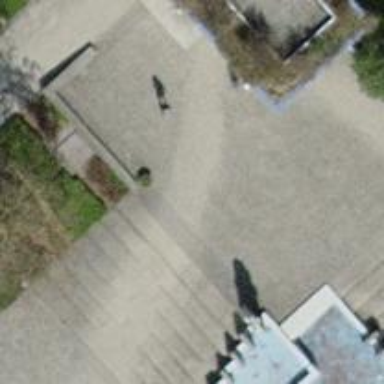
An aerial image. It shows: Steps made of paving stones.